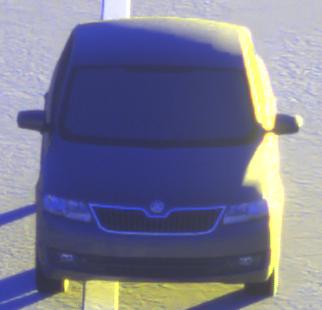
Make: Skoda
Model: Rapid
Detailed model: Rapid 1.2 Active Limousine
Model produced from: 2012/10
Model produced until: 2015/04
Doors: 5
Color: gray
Road condition: dry road
Daytime: sunrise or sunset
Contrast: high contrast